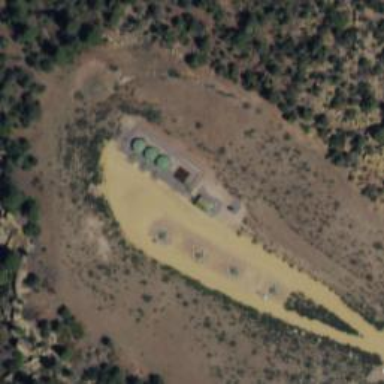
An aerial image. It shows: Storage tank with man-made structure.